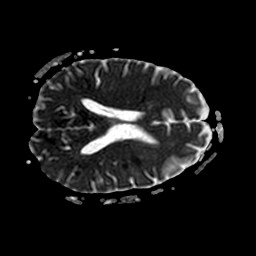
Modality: ADC
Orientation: axial
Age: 65
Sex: male
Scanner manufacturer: philips
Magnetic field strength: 3 T
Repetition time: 4.138 s
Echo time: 0.06119 s